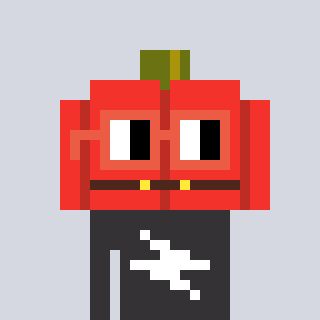
a pixel art character with square orange glasses, a pumpkin-shaped head and a grayscale-colored body on a cool background